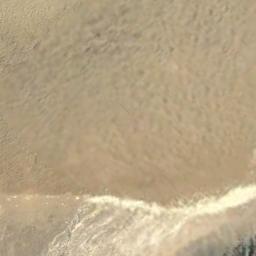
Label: desert